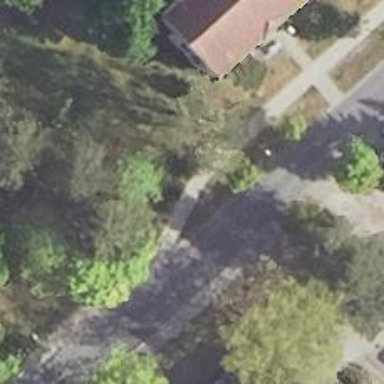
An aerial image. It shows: Sidewalk.